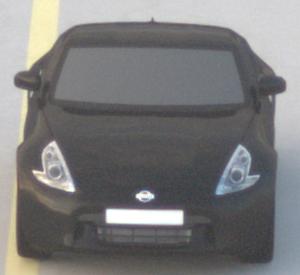
Make: Nissan
Model: 370Z Coupé
Detailed model: 370Z (Z34) Coupé
Model produced from: 2009/12
Model produced until: 2013/03
Doors: 3
Color: black
Road condition: dry road
Daytime: sunrise or sunset
Contrast: medium contrast